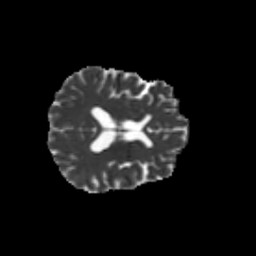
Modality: MD
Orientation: axial
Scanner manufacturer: siemens
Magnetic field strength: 3 T
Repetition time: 9.2 s
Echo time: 0.084 s